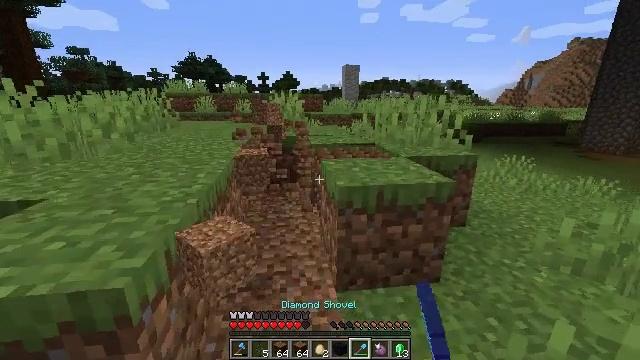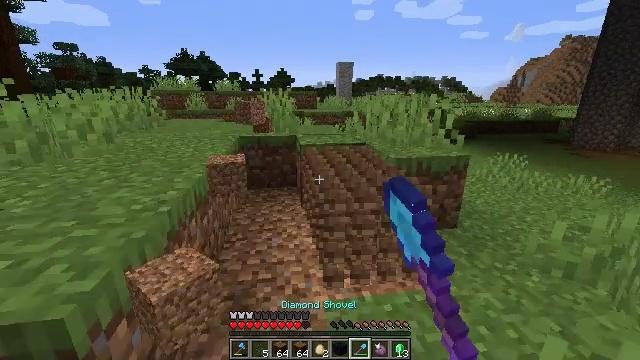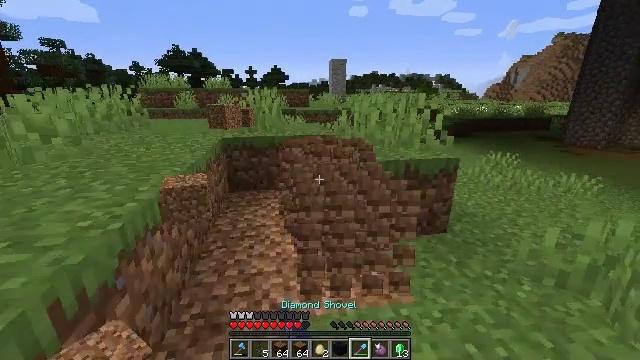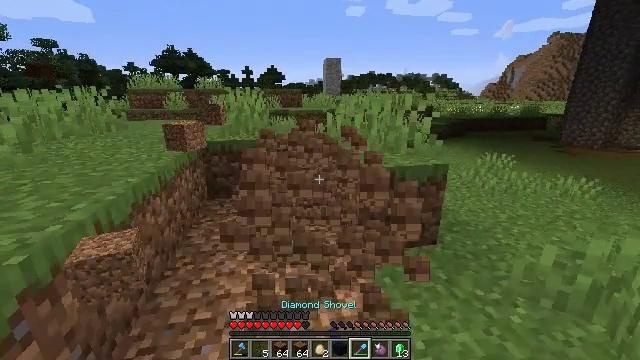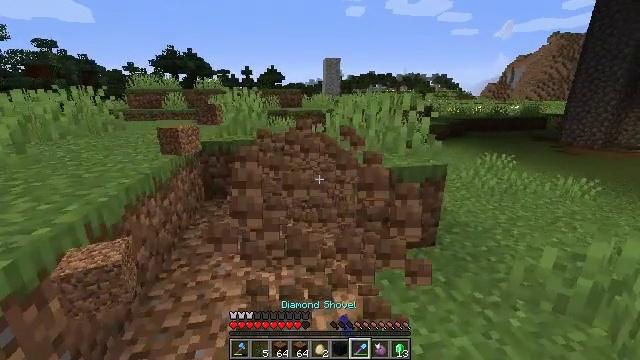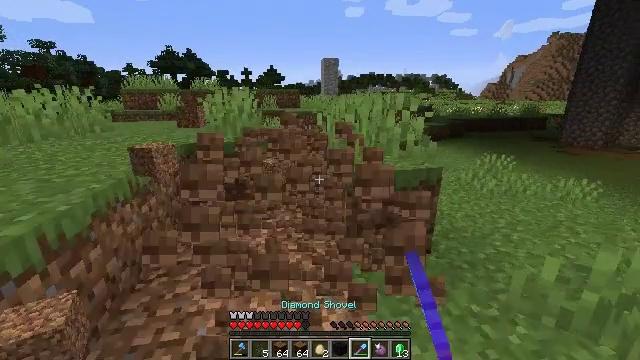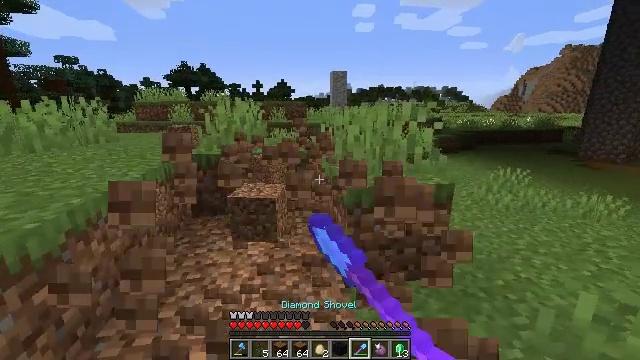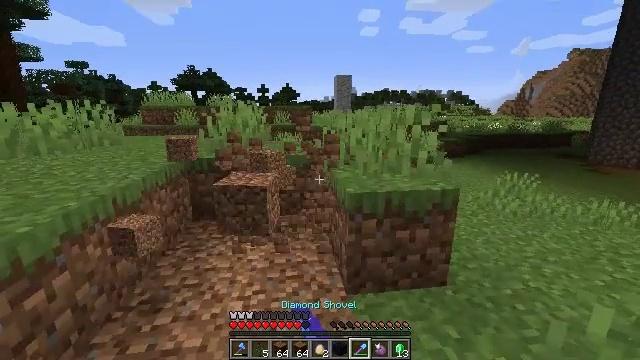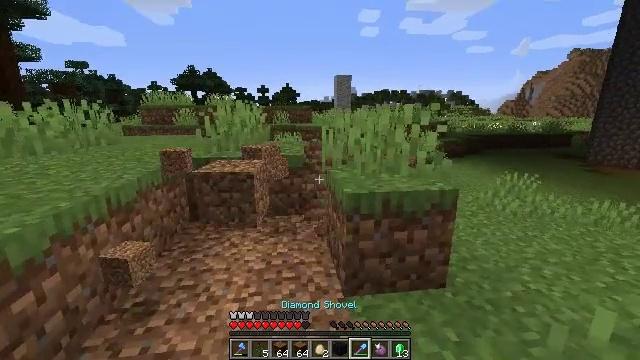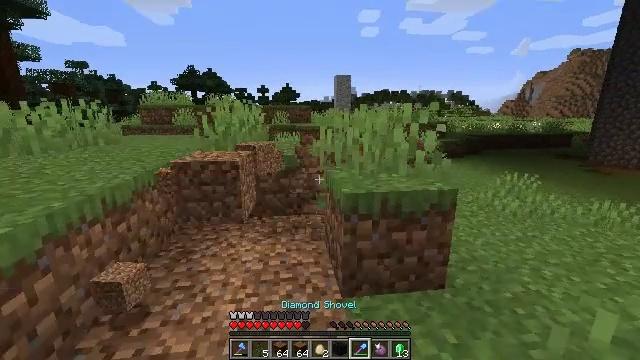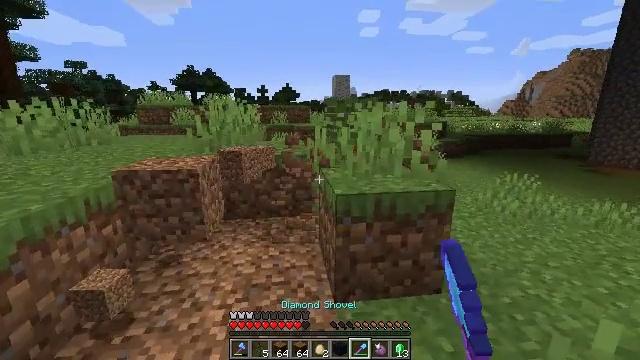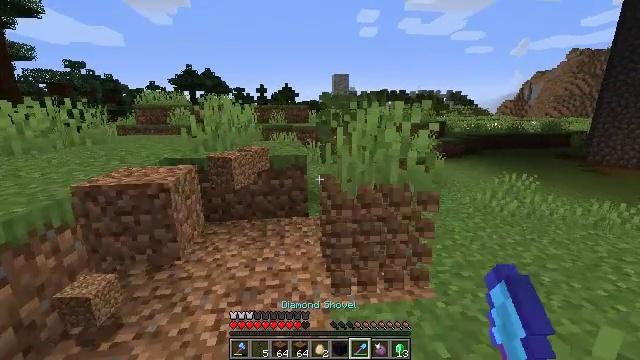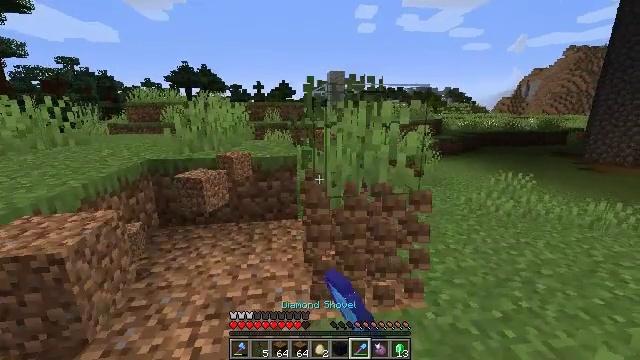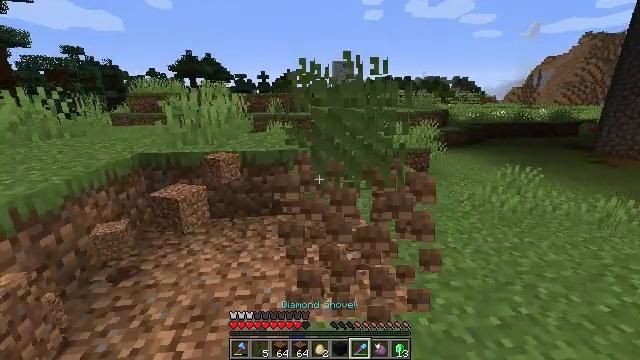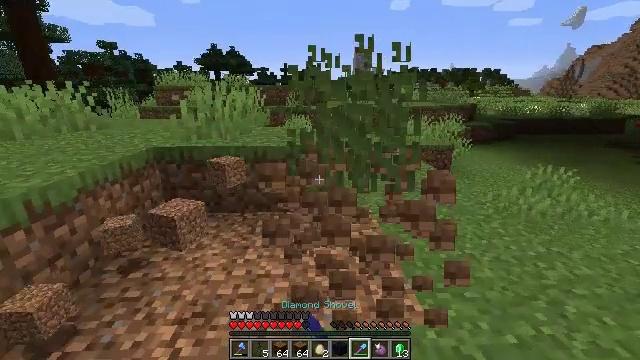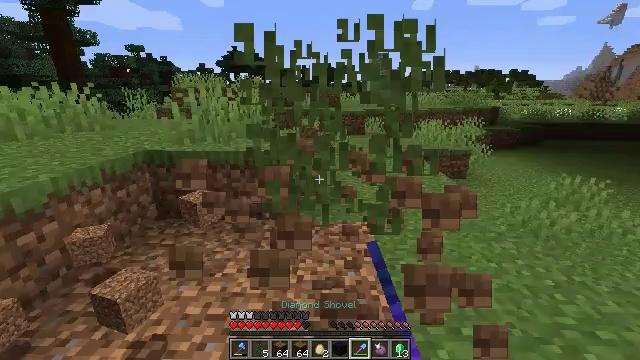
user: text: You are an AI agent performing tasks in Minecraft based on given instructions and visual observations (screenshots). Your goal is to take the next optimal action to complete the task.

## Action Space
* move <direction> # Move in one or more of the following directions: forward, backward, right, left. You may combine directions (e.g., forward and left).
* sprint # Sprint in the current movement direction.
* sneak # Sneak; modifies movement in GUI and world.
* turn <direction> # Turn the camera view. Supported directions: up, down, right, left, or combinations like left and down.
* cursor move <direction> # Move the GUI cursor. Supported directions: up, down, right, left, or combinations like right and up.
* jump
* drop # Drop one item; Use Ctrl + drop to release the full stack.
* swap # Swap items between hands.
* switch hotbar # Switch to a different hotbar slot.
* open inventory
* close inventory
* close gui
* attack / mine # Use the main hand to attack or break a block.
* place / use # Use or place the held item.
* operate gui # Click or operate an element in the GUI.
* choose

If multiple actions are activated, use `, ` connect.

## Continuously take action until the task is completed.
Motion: motion action
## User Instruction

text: Dig up the grass block for dirt.
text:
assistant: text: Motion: move forward and move right, turn right, attack / mine
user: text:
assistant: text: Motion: move forward and move right, turn right, attack / mine
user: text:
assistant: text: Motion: move forward and move right, attack / mine
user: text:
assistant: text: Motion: move forward and move right, attack / mine
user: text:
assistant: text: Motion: move forward, attack / mine
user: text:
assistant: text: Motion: turn left and up, attack / mine
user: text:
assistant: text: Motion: turn left, attack / mine
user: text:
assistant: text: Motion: attack / mine
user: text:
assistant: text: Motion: attack / mine
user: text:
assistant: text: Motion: move forward and move right, attack / mine
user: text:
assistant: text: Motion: move forward and move right, attack / mine
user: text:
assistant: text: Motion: move forward and move right, attack / mine
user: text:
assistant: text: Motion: move forward and move right, turn left and down, attack / mine
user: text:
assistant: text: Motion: move forward and move right, turn left and down, attack / mine
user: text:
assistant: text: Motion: move forward and move right, turn left, attack / mine
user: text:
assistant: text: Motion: move forward and move right, turn left and up, attack / mine
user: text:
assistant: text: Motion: move forward, turn left, attack / mine
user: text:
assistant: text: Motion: move forward, attack / mine
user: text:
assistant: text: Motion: move forward, attack / mine
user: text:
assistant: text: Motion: move forward, turn left and up, attack / mine
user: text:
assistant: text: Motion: move forward, turn left, attack / mine
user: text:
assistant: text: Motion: move forward, turn left, attack / mine
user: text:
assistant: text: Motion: move forward and move right, turn left, attack / mine
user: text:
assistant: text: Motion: move forward and move right, turn left, attack / mine
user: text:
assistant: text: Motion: move forward and move right, turn left and down, attack / mine
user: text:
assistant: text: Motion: move forward and move right, turn left and down, attack / mine
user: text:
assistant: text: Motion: move forward and move right, turn left, attack / mine
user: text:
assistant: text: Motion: move forward and move right, turn left, attack / mine
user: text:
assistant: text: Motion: move forward and move right, turn left, attack / mine
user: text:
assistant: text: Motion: move forward and move right, turn left, attack / mine